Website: apple
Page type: orders-overview
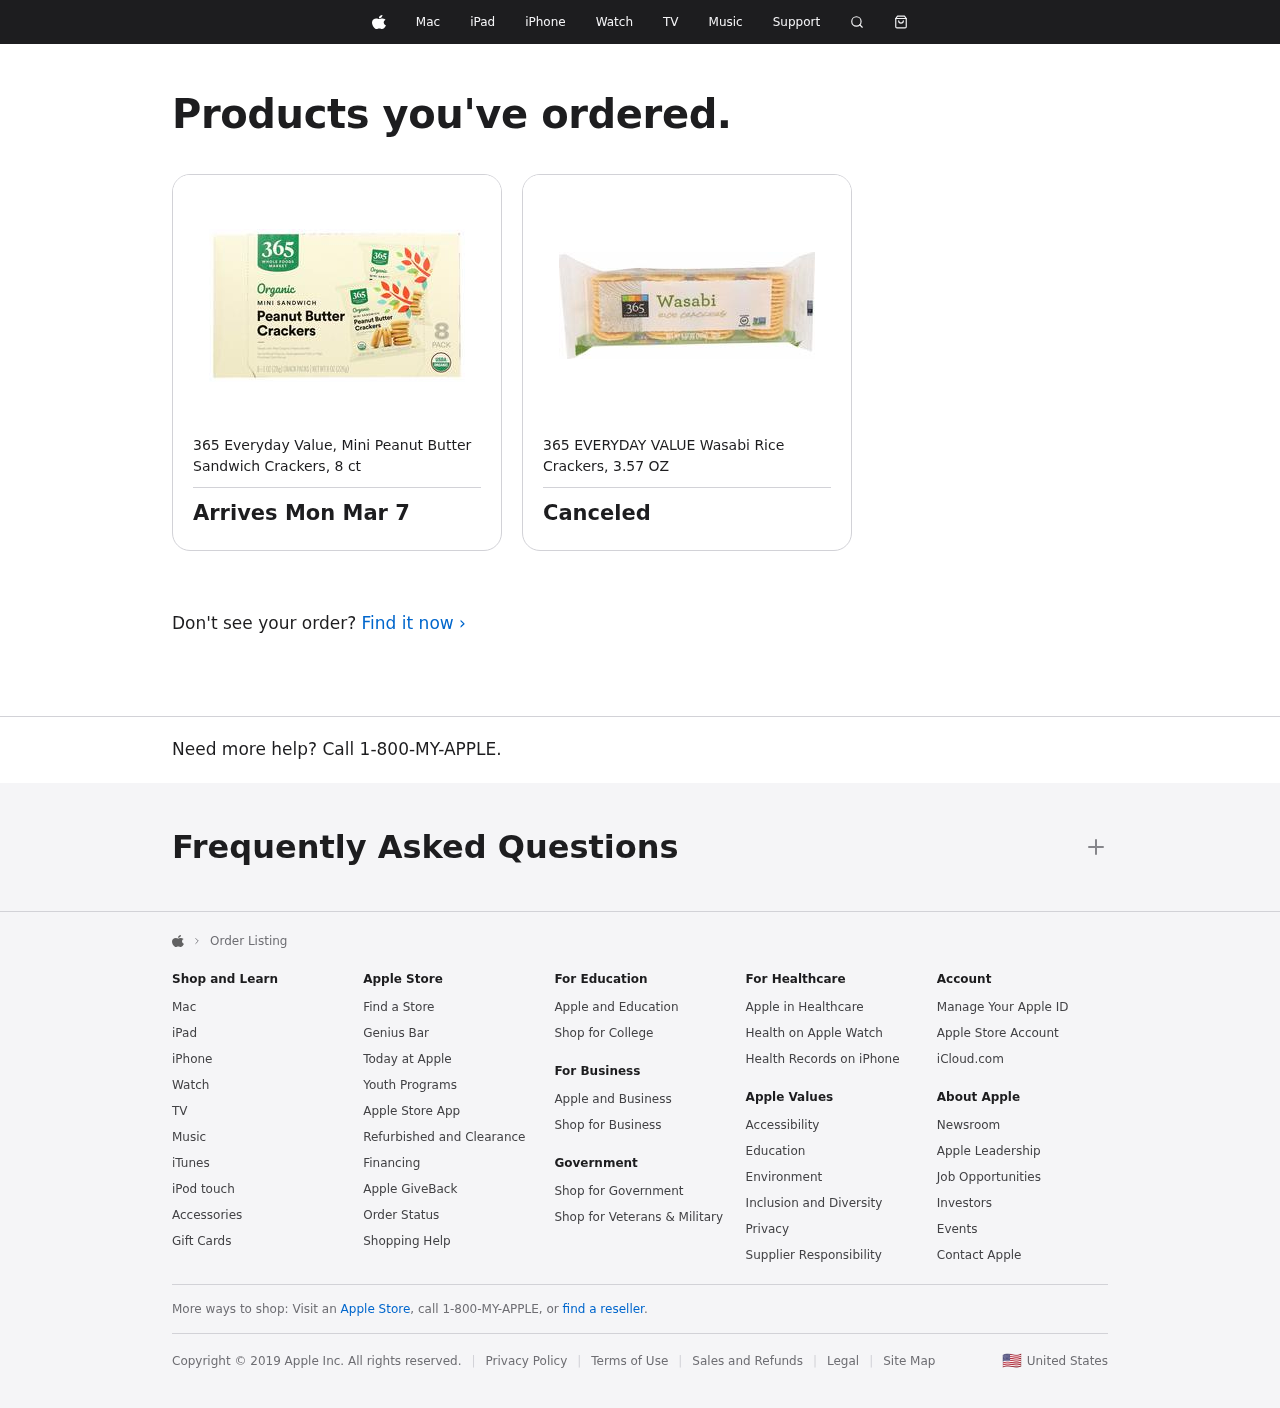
Product elements: key: PRODUCT1_NAME
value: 365 Everyday Value, Mini Peanut Butter Sandwich Crackers, 8 ct
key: PRODUCT2_NAME
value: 365 EVERYDAY VALUE Wasabi Rice Crackers, 3.57 OZ
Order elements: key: ORDER_DELIVERY_DATE
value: Arrives Mon Mar 7